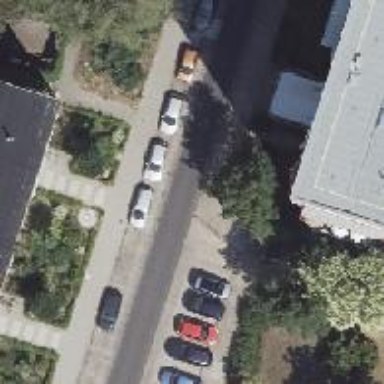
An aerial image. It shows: Residential road with asphalt surface and sidewalks on both sides. There is parallel on-street parking on the left side and the right sidewalk has concrete surface.